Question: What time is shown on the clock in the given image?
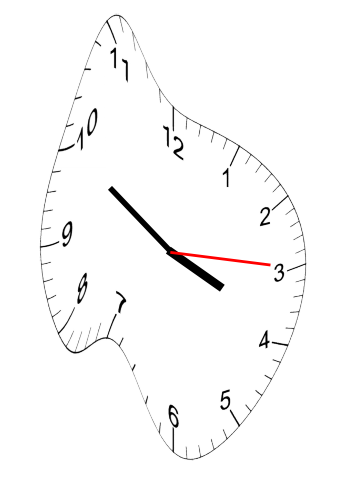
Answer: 03:50:15